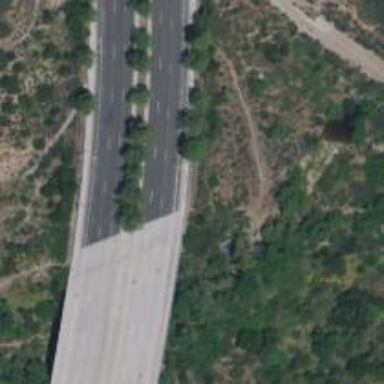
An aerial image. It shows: Secondary road bridge with separate sidewalk.